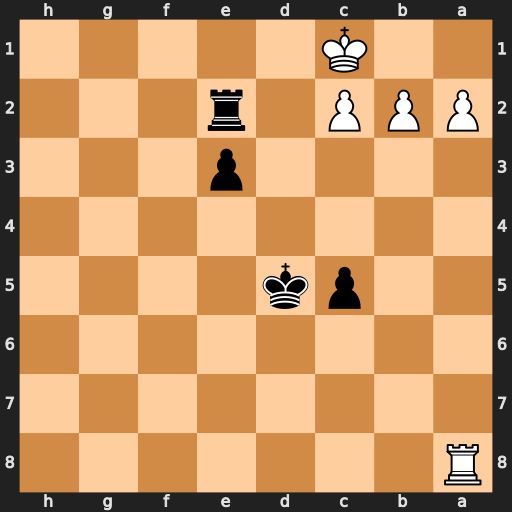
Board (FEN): R7/8/8/2pk4/8/4p3/PPP1r3/2K5
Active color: b
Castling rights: -
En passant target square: -
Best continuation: Re1#